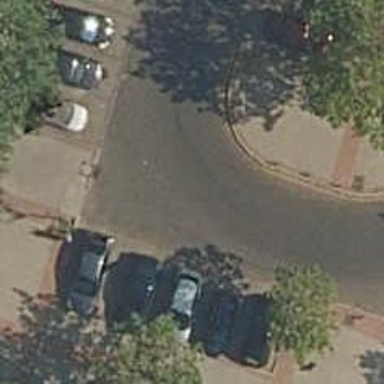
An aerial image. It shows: Parking aisle designated as service road.